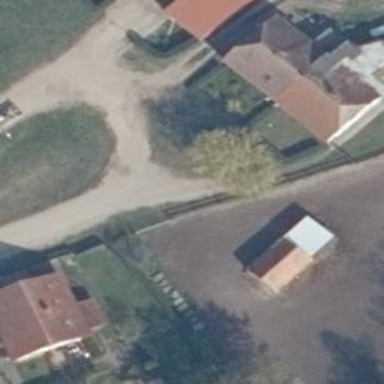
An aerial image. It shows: Driveway leading to service road.